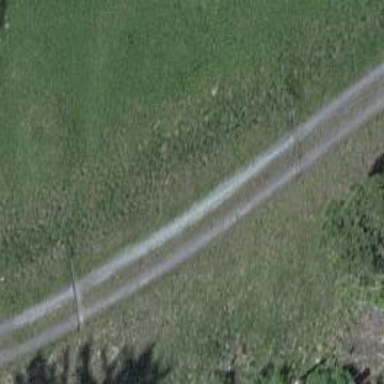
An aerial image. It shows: Track with grade 2 gravel surface.